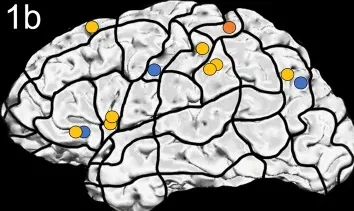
Case 1. Left panels show ON results, right panels AN results. Panels (A, B) nTMS stimulation sites that induced errors; no response and hesitations in orange, semantic errors in yellow and performance errors in blue.
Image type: radiology (ct)